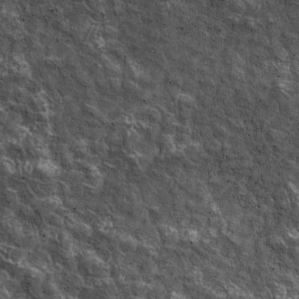
Label: non_frost